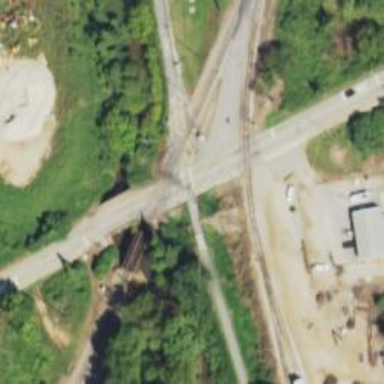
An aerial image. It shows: Crossing for the railway.